Question: I have a 'database' in excel vba, but when I try to delete an row out of my source, which is selected by ID number and press delete it gets stuck at 'Rows(Y).Delete Shift:=xlUp', I am not sure why, it did work before, but somehow I broke something?
All data is displayed in the listbox. The error message is 'Run-Time error '1004': Delete method of Range failed'

'''
Dim X As Long
Dim Y As Long
X = Sheet1.Range("A" & Rows.Count).End(xlUp).Row
For Y = 2 To X
If Sheet1.Cells(Y, 1).Value = Searchtxt.Text Then
Rows(Y).Delete Shift:=xlUp
End If
Next Y
Unload Me
MyUserForm.show
End Sub
'''
I also leave this link to the google drive:
> <URL>
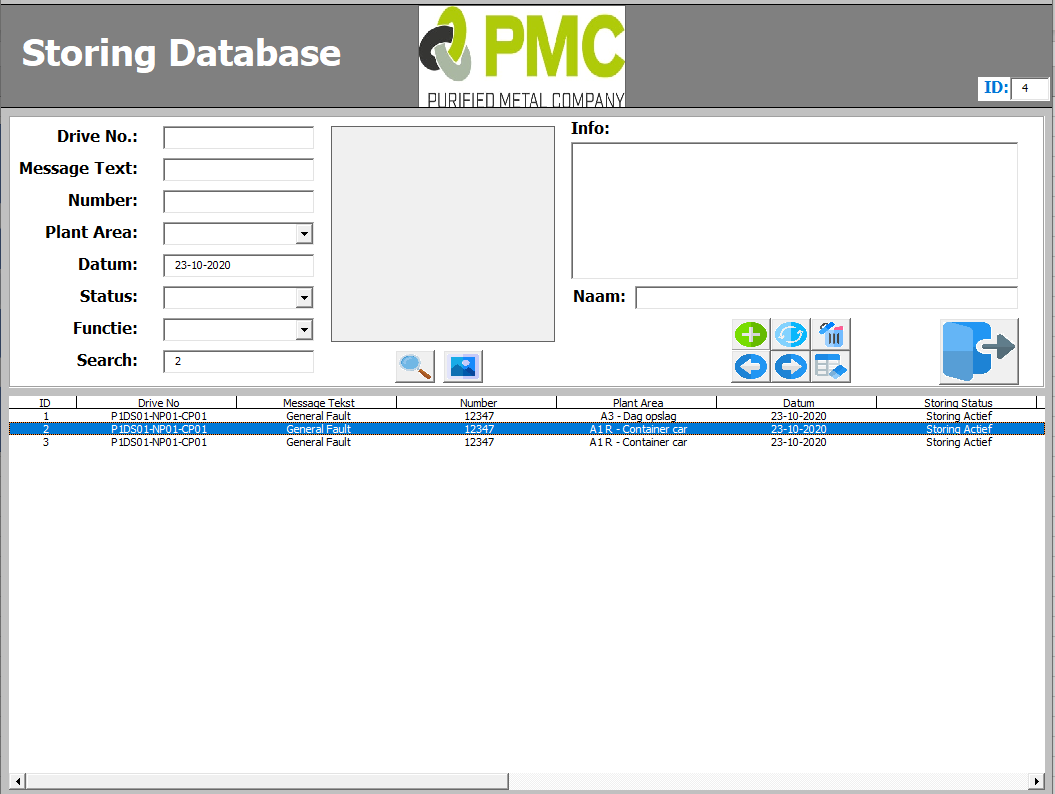
Answer: 1. Rows() assumes that you want the ActiveSheet. You're going to run into problems if you don't specify which Sheet, as the ActiveSheet could be different then the one that your database is on. Always be specific, use: Sheet1.Rows(Y).Delete Shift:=xlUp
2. If you allow multiple lines to be selected, as you start to delete rows, your data shifts up and you end up skipping the next row as you you delete one. The easy way to fix it is to count backwards, so that you're not affecting the data as you delete. For Y = X To 2 Step -1
Or even better, , clump it into a range and delete it all at one in the end. It doesn't matter if you count up or down using this method.
'''
Dim DeleteRows as Range
For Y = 2 To X
If Sheet1.Cells(Y, 1).Value = Searchtxt.Text Then
Set DeleteRows = MakeUnion(DeleteRows,Sheet1.Rows(Y))
End IF
Next Y
If Not DeleteRows is Nothing Then DeleteRows.Delete Shift:=xlUp
'''
Where I used the following function to keep the code looking clean.
'''
Public Function MakeUnion(Arg1 As Range, Arg2 As Range) As Range
If Arg1 Is Nothing Then
Set MakeUnion = Arg2
ElseIf Arg2 Is Nothing Then
Set MakeUnion = Arg1
Else
Set MakeUnion = Union(Arg1, Arg2)
End If
End Function
'''